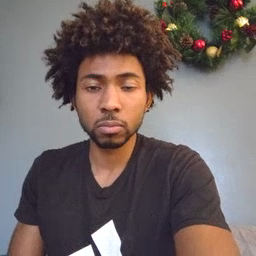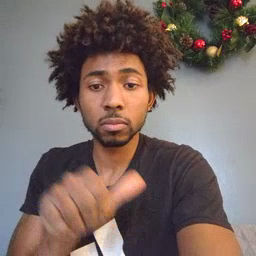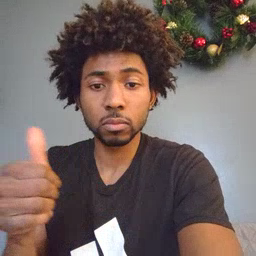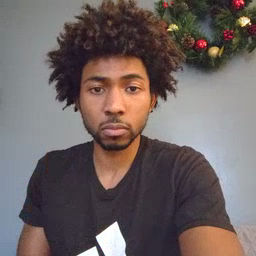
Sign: another